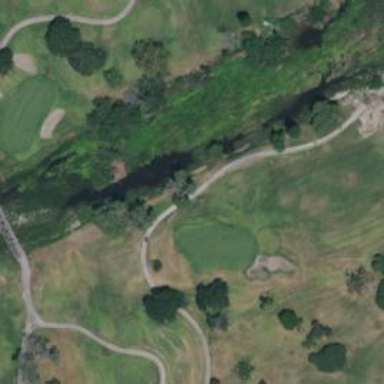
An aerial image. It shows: Path for golf carts.